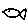
Label: fish